Interaction volume radius: 5 \u00c5
Interaction volume height: 10 \u00c5
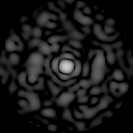
Disorder parameter: 0.8226